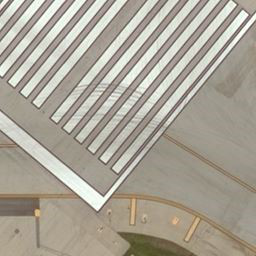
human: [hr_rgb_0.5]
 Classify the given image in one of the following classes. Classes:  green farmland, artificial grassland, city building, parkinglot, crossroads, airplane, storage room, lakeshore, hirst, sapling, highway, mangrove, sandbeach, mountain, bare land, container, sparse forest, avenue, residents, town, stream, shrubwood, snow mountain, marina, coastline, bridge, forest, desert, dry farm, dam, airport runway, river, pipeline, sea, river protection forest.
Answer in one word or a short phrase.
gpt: airport runway